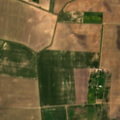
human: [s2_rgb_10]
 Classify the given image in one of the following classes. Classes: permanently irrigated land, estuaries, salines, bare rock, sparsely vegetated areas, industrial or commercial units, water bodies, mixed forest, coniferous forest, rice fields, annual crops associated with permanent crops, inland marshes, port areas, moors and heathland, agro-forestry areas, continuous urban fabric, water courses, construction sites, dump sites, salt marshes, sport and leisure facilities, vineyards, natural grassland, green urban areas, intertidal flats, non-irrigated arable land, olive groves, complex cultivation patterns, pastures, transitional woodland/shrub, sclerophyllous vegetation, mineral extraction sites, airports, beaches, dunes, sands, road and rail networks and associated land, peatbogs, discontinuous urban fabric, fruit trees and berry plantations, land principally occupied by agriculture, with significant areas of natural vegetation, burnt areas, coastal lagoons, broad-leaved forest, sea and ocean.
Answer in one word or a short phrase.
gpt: non-irrigated arable land, land principally occupied by agriculture, with significant areas of natural vegetation